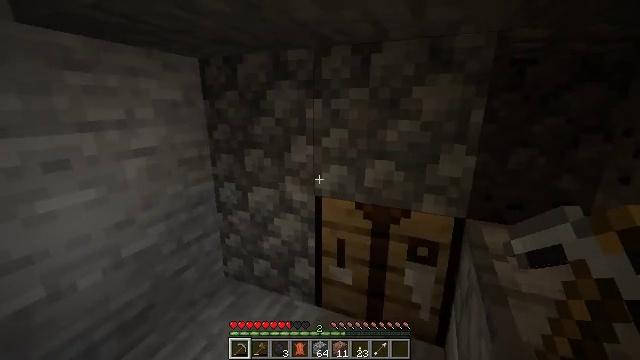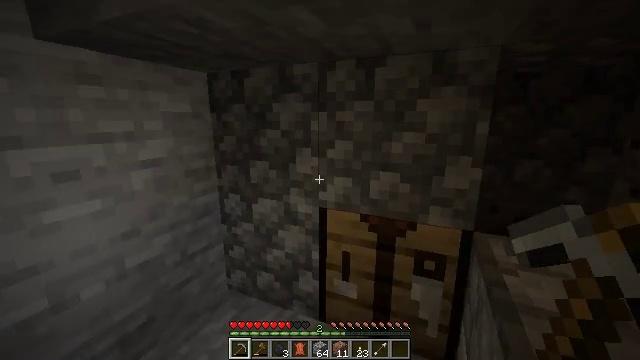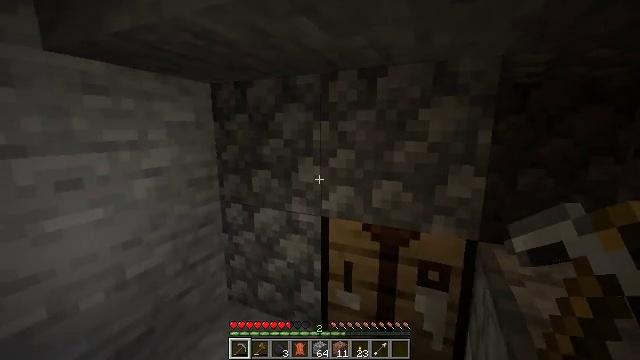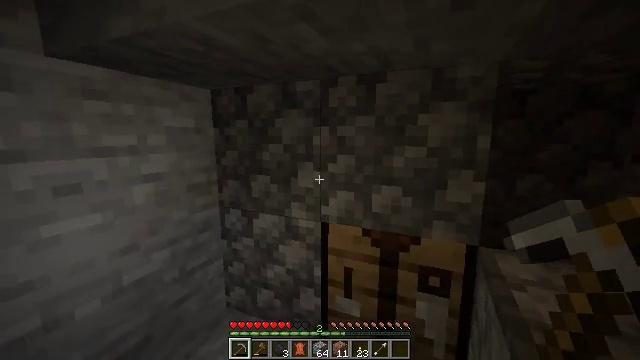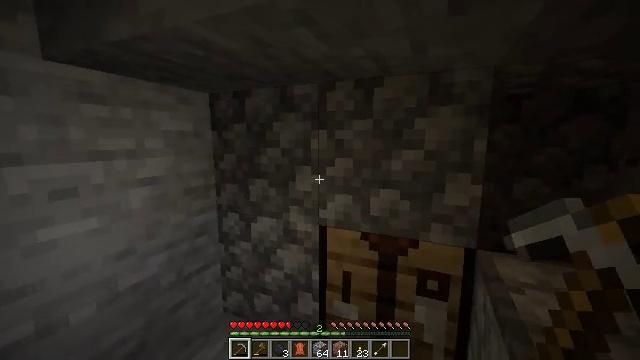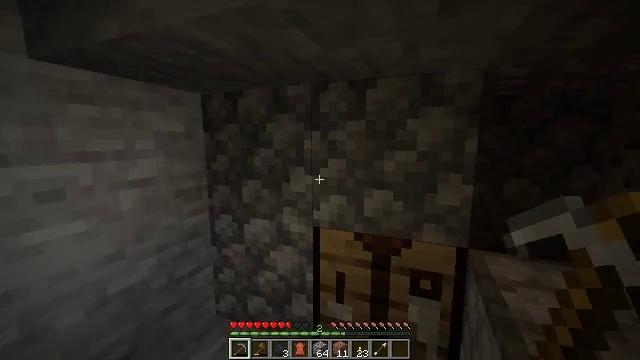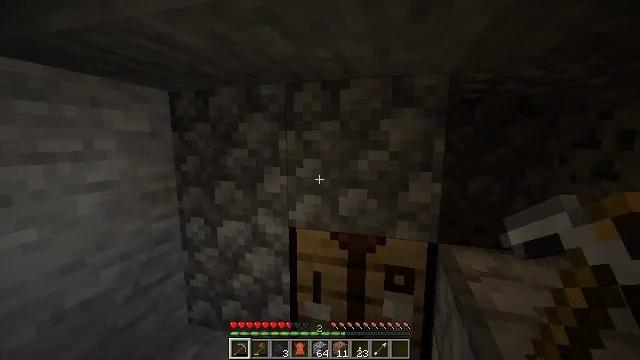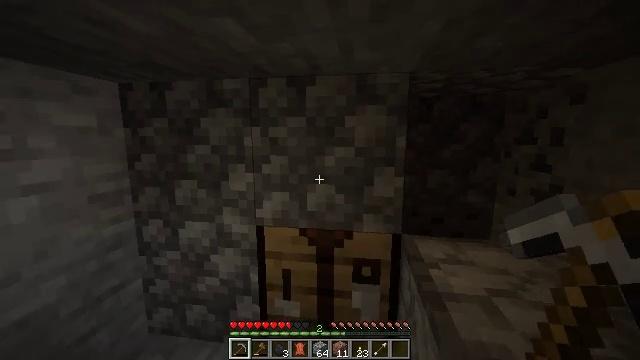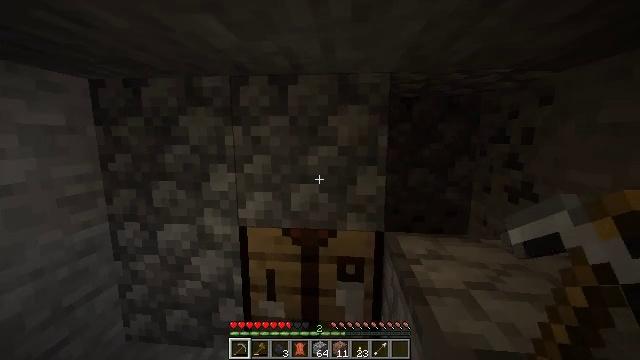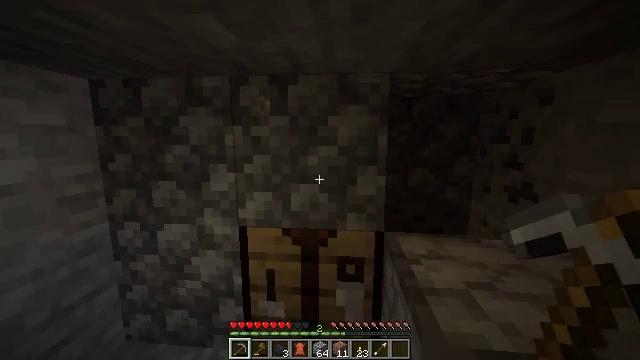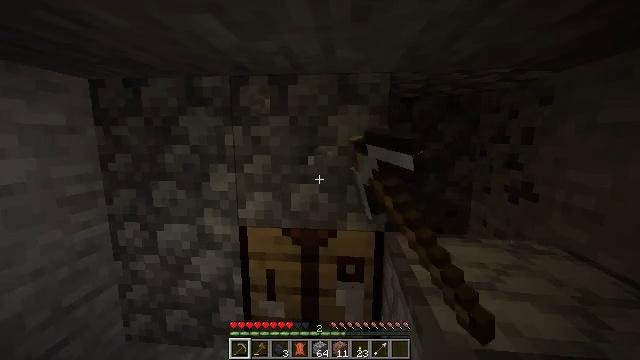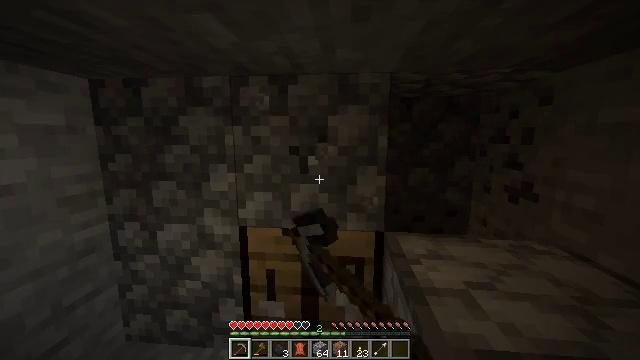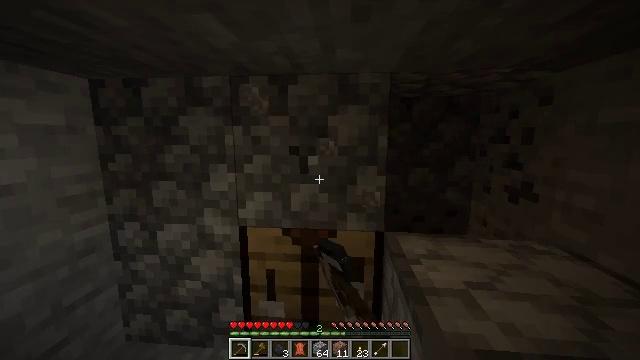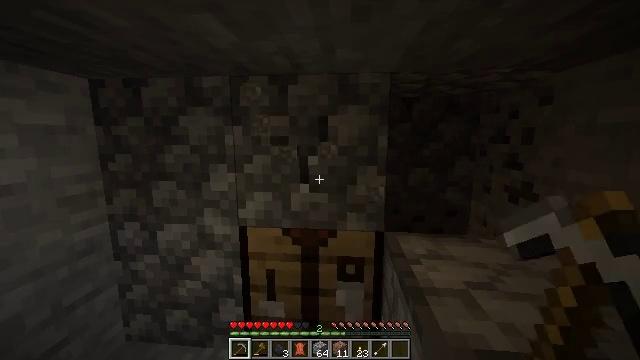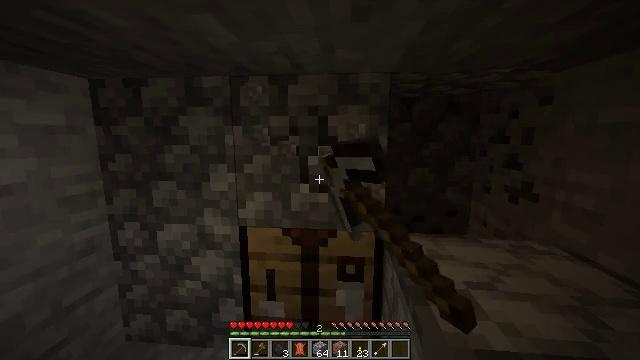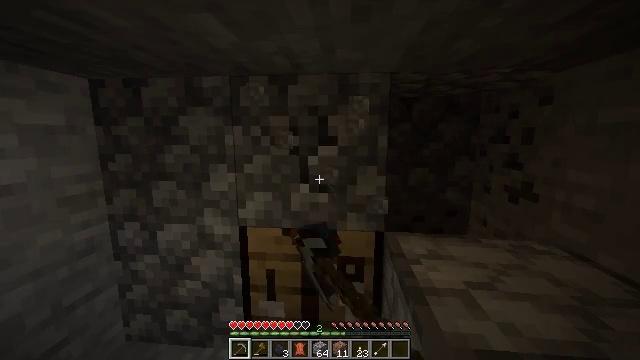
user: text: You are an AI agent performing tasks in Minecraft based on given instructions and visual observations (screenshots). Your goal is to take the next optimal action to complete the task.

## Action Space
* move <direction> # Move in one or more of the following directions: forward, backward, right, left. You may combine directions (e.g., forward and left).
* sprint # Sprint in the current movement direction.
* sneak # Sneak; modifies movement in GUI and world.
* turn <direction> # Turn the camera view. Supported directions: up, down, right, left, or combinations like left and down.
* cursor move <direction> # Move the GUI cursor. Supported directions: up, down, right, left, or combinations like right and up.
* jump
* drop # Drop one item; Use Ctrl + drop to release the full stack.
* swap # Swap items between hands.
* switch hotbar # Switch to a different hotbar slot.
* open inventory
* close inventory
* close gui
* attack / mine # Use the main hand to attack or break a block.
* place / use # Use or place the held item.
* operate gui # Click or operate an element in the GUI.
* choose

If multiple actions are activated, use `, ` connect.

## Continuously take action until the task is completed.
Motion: motion action
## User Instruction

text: Mine cobblestone underground.
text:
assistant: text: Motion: turn up
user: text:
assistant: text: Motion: turn up
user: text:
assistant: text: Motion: turn up
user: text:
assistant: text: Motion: no_op
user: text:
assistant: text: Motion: turn right
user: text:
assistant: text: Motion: turn right
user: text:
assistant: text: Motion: turn right
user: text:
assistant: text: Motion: turn right
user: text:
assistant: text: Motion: attack / mine
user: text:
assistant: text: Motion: attack / mine
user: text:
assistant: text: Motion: attack / mine
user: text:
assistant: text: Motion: attack / mine
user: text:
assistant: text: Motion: attack / mine
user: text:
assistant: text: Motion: attack / mine
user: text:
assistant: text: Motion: attack / mine
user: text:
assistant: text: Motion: attack / mine
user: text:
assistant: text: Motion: attack / mine
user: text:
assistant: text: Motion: attack / mine
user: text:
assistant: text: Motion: attack / mine
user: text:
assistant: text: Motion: attack / mine
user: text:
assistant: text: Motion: attack / mine
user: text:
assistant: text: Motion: attack / mine
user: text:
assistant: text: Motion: attack / mine
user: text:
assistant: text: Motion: attack / mine
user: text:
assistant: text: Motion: attack / mine
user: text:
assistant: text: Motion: attack / mine
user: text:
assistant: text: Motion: attack / mine
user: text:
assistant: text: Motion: attack / mine